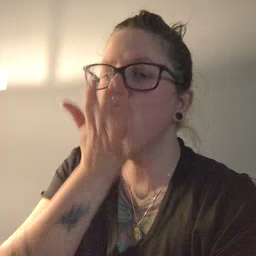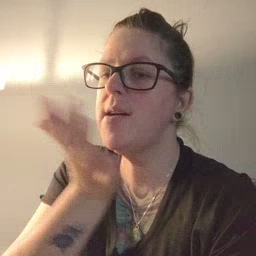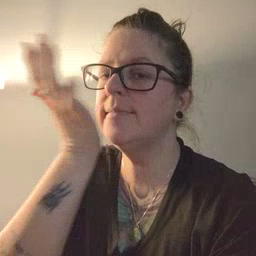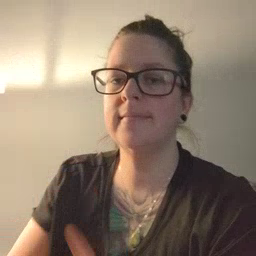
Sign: grass